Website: home-depot
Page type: customer-info-address
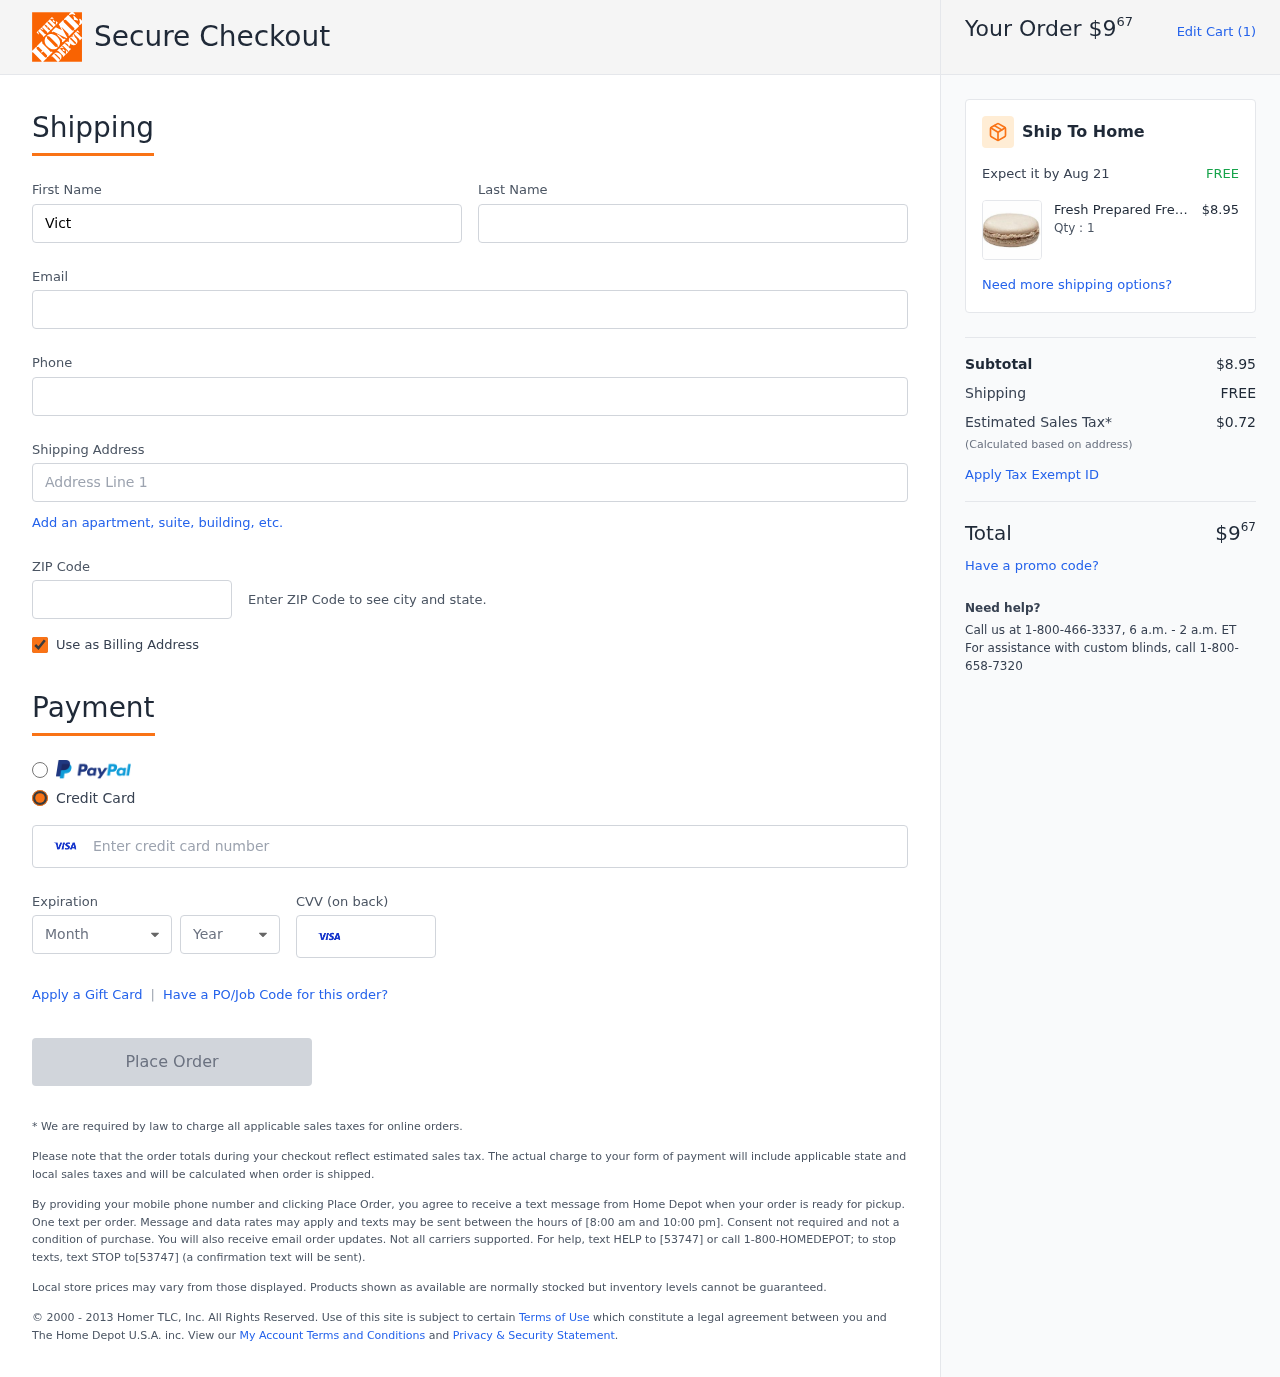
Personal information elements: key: PII_CARD_CVV
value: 730
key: PII_CARD_EXPIRY_MONTH
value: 12
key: PII_CARD_EXPIRY_YEAR
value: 26
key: PII_CARD_NUMBER
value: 4972 8846 8840 8973
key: PII_EMAIL
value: vmcdonald@hotmail.com
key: PII_FIRSTNAME
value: Victoria
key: PII_LASTNAME
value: Mcdonald
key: PII_PHONE
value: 8516652582
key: PII_POSTCODE
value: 70012
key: PII_STREET
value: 113 Gina Park
Product elements: key: PRODUCT1_BRAND
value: Fresh Prepared
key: PRODUCT1_NAME
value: Fresh Prepared, Macaron, Salted Caramel, 1.9 Oz (3 count)
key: PRODUCT1_PRICE
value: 8.95
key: PRODUCT1_QUANTITY
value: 1
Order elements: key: ORDER_TOTAL
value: $967
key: ORDER_NUM_ITEMS
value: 1
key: ORDER_DELIVERY_DATE
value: Aug 21
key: ORDER_SUBTOTAL
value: $8.95
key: ORDER_SHIPPING_COST
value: FREE
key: ORDER_TAX
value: $0.72